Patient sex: M
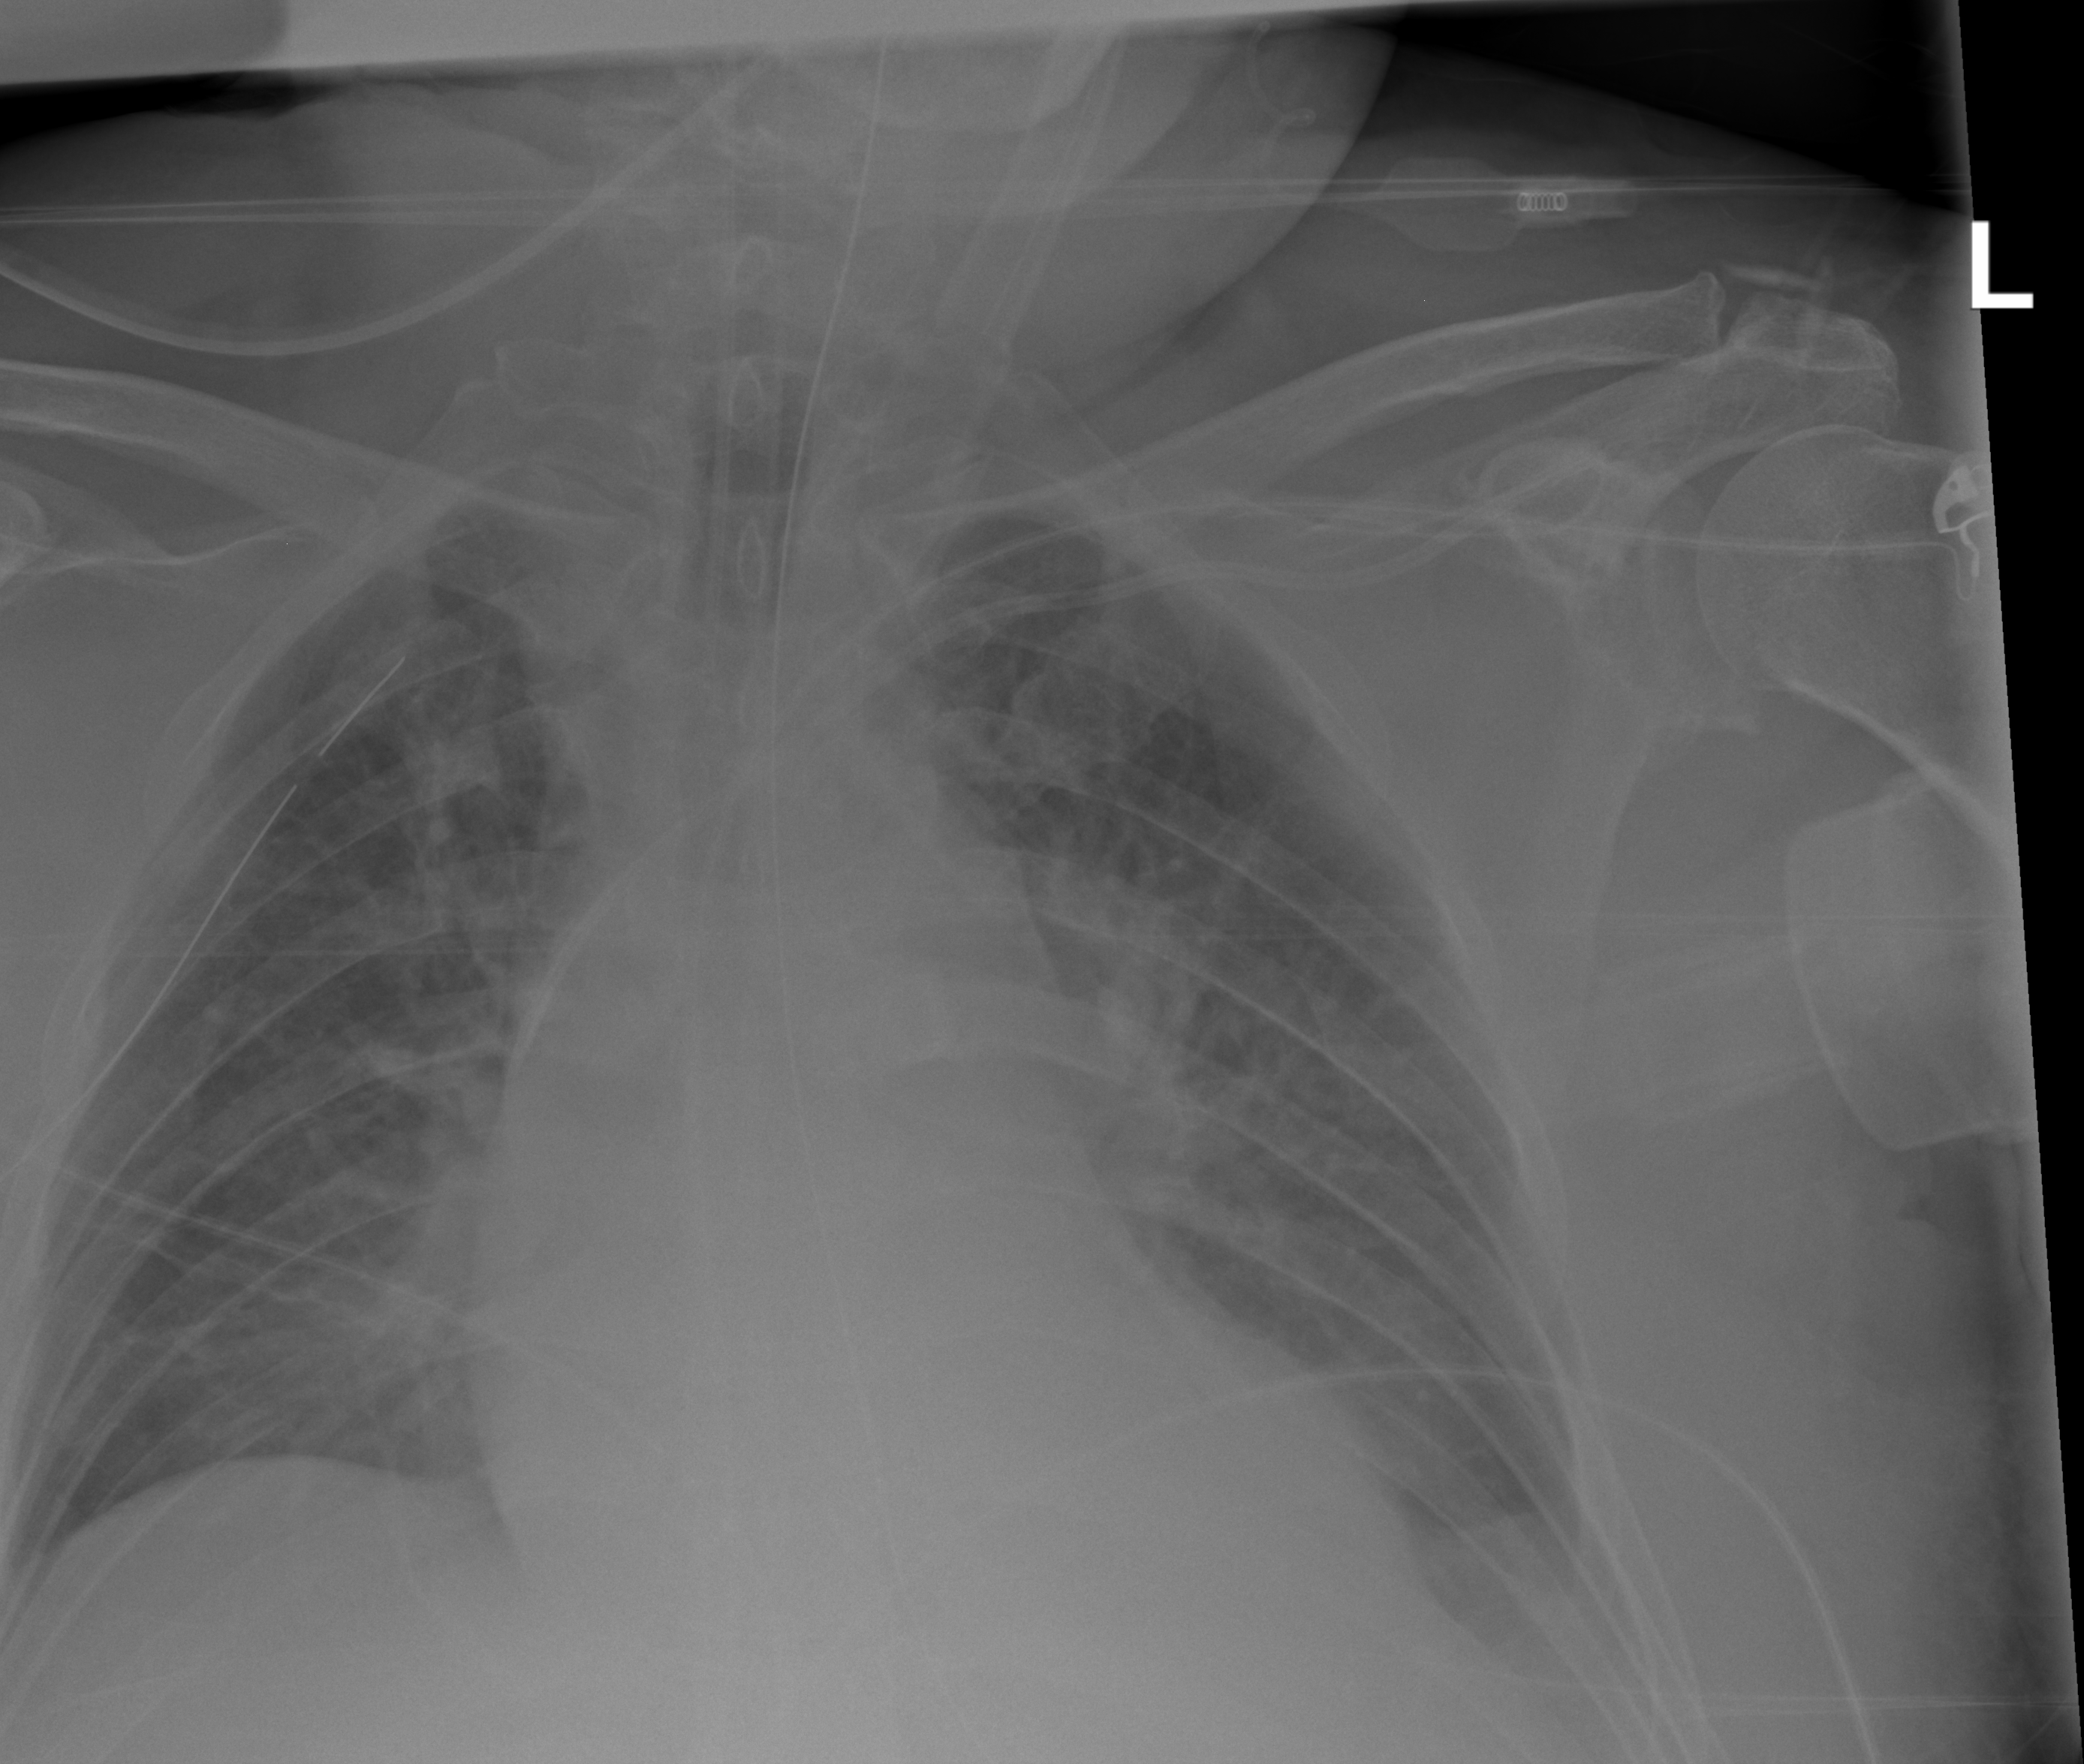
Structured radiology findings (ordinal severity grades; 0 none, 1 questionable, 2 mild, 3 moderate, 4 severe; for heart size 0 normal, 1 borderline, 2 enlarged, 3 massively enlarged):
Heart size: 1
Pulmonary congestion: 2
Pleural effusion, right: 0
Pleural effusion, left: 2
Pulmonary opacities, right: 2
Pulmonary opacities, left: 2
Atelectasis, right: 2
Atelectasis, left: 2